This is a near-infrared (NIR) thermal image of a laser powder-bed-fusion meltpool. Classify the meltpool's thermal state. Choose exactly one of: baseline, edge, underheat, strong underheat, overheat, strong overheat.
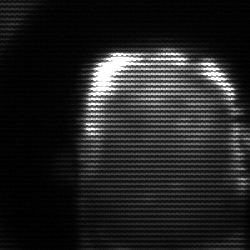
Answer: baseline